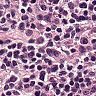
Metastatic tissue present: no